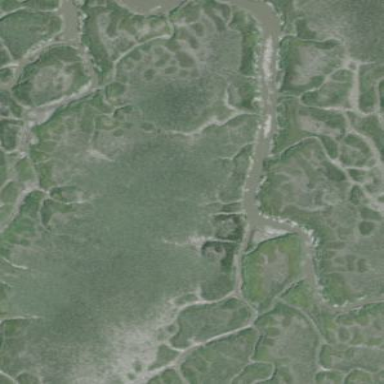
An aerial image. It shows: Saltmarsh wetland with tidal influence.